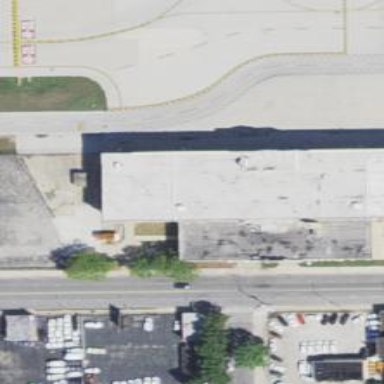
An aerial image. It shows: Hangar building.